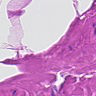
Metastatic tissue present: no